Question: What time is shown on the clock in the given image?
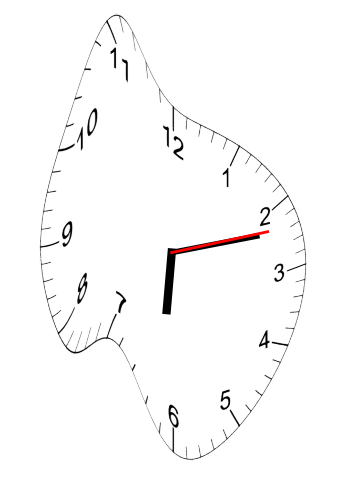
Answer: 06:12:12